Question: I have a dropdown menu using bootstrap. In which i'm having a 3 list items containing 5 child items in each of them.
These 3 list items is used to append dynamic content in 3 different 'divs(div#Accounts1, div#Accounts2, div#Accounts3)' in the body respectively.

I want to add the append the content dynamically by on click on child list items of these 3 parent list items.
But before I append dynamic content, I want to check that the content doesn't already exist. For that purpose I am using the class name as selector.
Dynamic content is appending and that's not the issue.
The only thing remains is to check either the respective div already exist or not in specific div.
The selector that I'm using in if statement is not perfect as it is only allows me to generate a div only once for any specific 'Accounts'.
'''
$(function() {
$('li#Configure > ul.dropdown-menu').on('click', 'li', function(event) {
var divSelector = "I managed the selector it is working fine";
if ($('div.li' + ($(this).index() + 1)).size() === 1) return;
$(divSelector).append(
'<div class="li' + ($(this).index() + 1) + '"' +
'<h4 class="ui-widget-header">' + $(this).text() + '</h4>' +
'</div>'
);
});
});
'''
'''
/**** Sub DropDown Menus ****/
.dropdown-submenu
{
position: relative;
}
.dropdown-submenu > .dropdown-menu
{
top: 0;
left: 100%;
margin-top: -6px;
margin-left: -1px;
-webkit-border-radius: 0 6px 6px 6px;
-moz-border-radius: 0 6px 6px;
border-radius: 0 6px 6px 6px;
}
.dropdown-submenu:hover > .dropdown-menu
{
display: block;
}
.dropdown-submenu > a:after
{
display: block;
content: " ";
float: right;
width: 0;
height: 0;
border-color: transparent;
border-style: solid;
border-width: 5px 0 5px 5px;
border-left-color: #ccc;
margin-top: 5px;
margin-right: -10px;
}
.dropdown-submenu:hover > a:after
{
border-left-color: #fff;
}
.dropdown-submenu.pull-left
{
float: none;
}
.dropdown-submenu.pull-left > .dropdown-menu
{
left: -100%;
margin-left: 10px;
-webkit-border-radius: 6px 0 6px 6px;
-moz-border-radius: 6px 0 6px 6px;
border-radius: 6px 0 6px 6px;
}
'''
'''
<link href="//maxcdn.bootstrapcdn.com/bootstrap/3.3.2/css/bootstrap.min.css" rel="stylesheet" />
<script src="https://ajax.googleapis.com/ajax/libs/jquery/2.1.1/jquery.min.js"></script>
<script src="//maxcdn.bootstrapcdn.com/bootstrap/3.3.2/js/bootstrap.min.js"></script>
<nav class="navbar navbar-default">
<div class="container">
<!-- Brand and toggle get grouped for better mobile display -->
<div class="navbar-header">
<button type="button" class="navbar-toggle collapsed" data-toggle="collapse" data-target="#bs-example-navbar-collapse-1">
<span class="sr-only">Toggle navigation</span>
<span class="icon-bar"></span>
<span class="icon-bar"></span>
<span class="icon-bar"></span>
</button>
<a class="navbar-brand" href="#">BrandLogo</a>
</div>
<!-- Collect the nav links, forms, and other content for toggling -->
<div class="collapse navbar-collapse" id="bs-example-navbar-collapse-1">
<ul class="nav navbar-nav">
<li class="active"><a href="#">Home Page <span class="sr-only">(current)</span></a>
</li>
<li id="Configure" class="dropdown">
<a href="#" class="dropdown-toggle" data-toggle="dropdown" role="button" aria-expanded="false">Configure<span class="caret"></span></a>
<ul class="dropdown-menu" role="menu">
<li class="dropdown-submenu">
<a href="#">Accounts1</a>
<ul class="dropdown-menu">
<li><a href="#">Option1</a>
</li>
<li><a href="#">Option2</a>
</li>
<li><a href="#">Option3</a>
</li>
<li><a href="#">Option4</a>
</li>
<li><a href="#">Option5</a>
</li>
</ul>
</li>
<li class="dropdown-submenu">
<a href="#">Accounts2</a>
<ul class="dropdown-menu">
<li><a href="#">Option1</a>
</li>
<li><a href="#">Option2</a>
</li>
<li><a href="#">Option3</a>
</li>
<li><a href="#">Option4</a>
</li>
<li><a href="#">Option5</a>
</li>
</ul>
</li>
<li class="dropdown-submenu">
<a href="#">Accounts3</a>
<ul class="dropdown-menu">
<li><a href="#">Option1</a>
</li>
<li><a href="#">Option2</a>
</li>
<li><a href="#">Option3</a>
</li>
<li><a href="#">Option4</a>
</li>
<li><a href="#">Option5</a>
</li>
</ul>
</li>
</ul>
</li>
</ul>
</div>
<!-- /.navbar-collapse -->
</div>
<!-- /.container-fluid -->
</nav>
'''
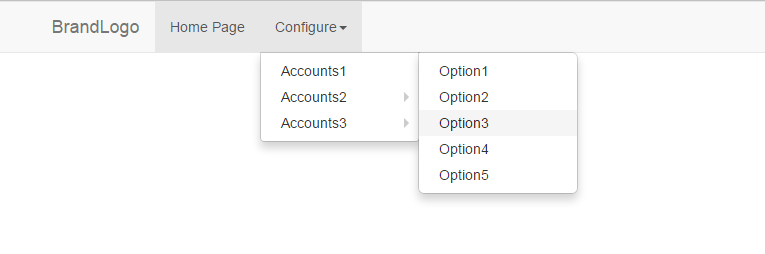
Answer: For checking if a text exists in a selector, using JQuery you can do:
'''
if( parseInt($("div:contains(your_text)").size()) > 0 )
'''